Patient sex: M
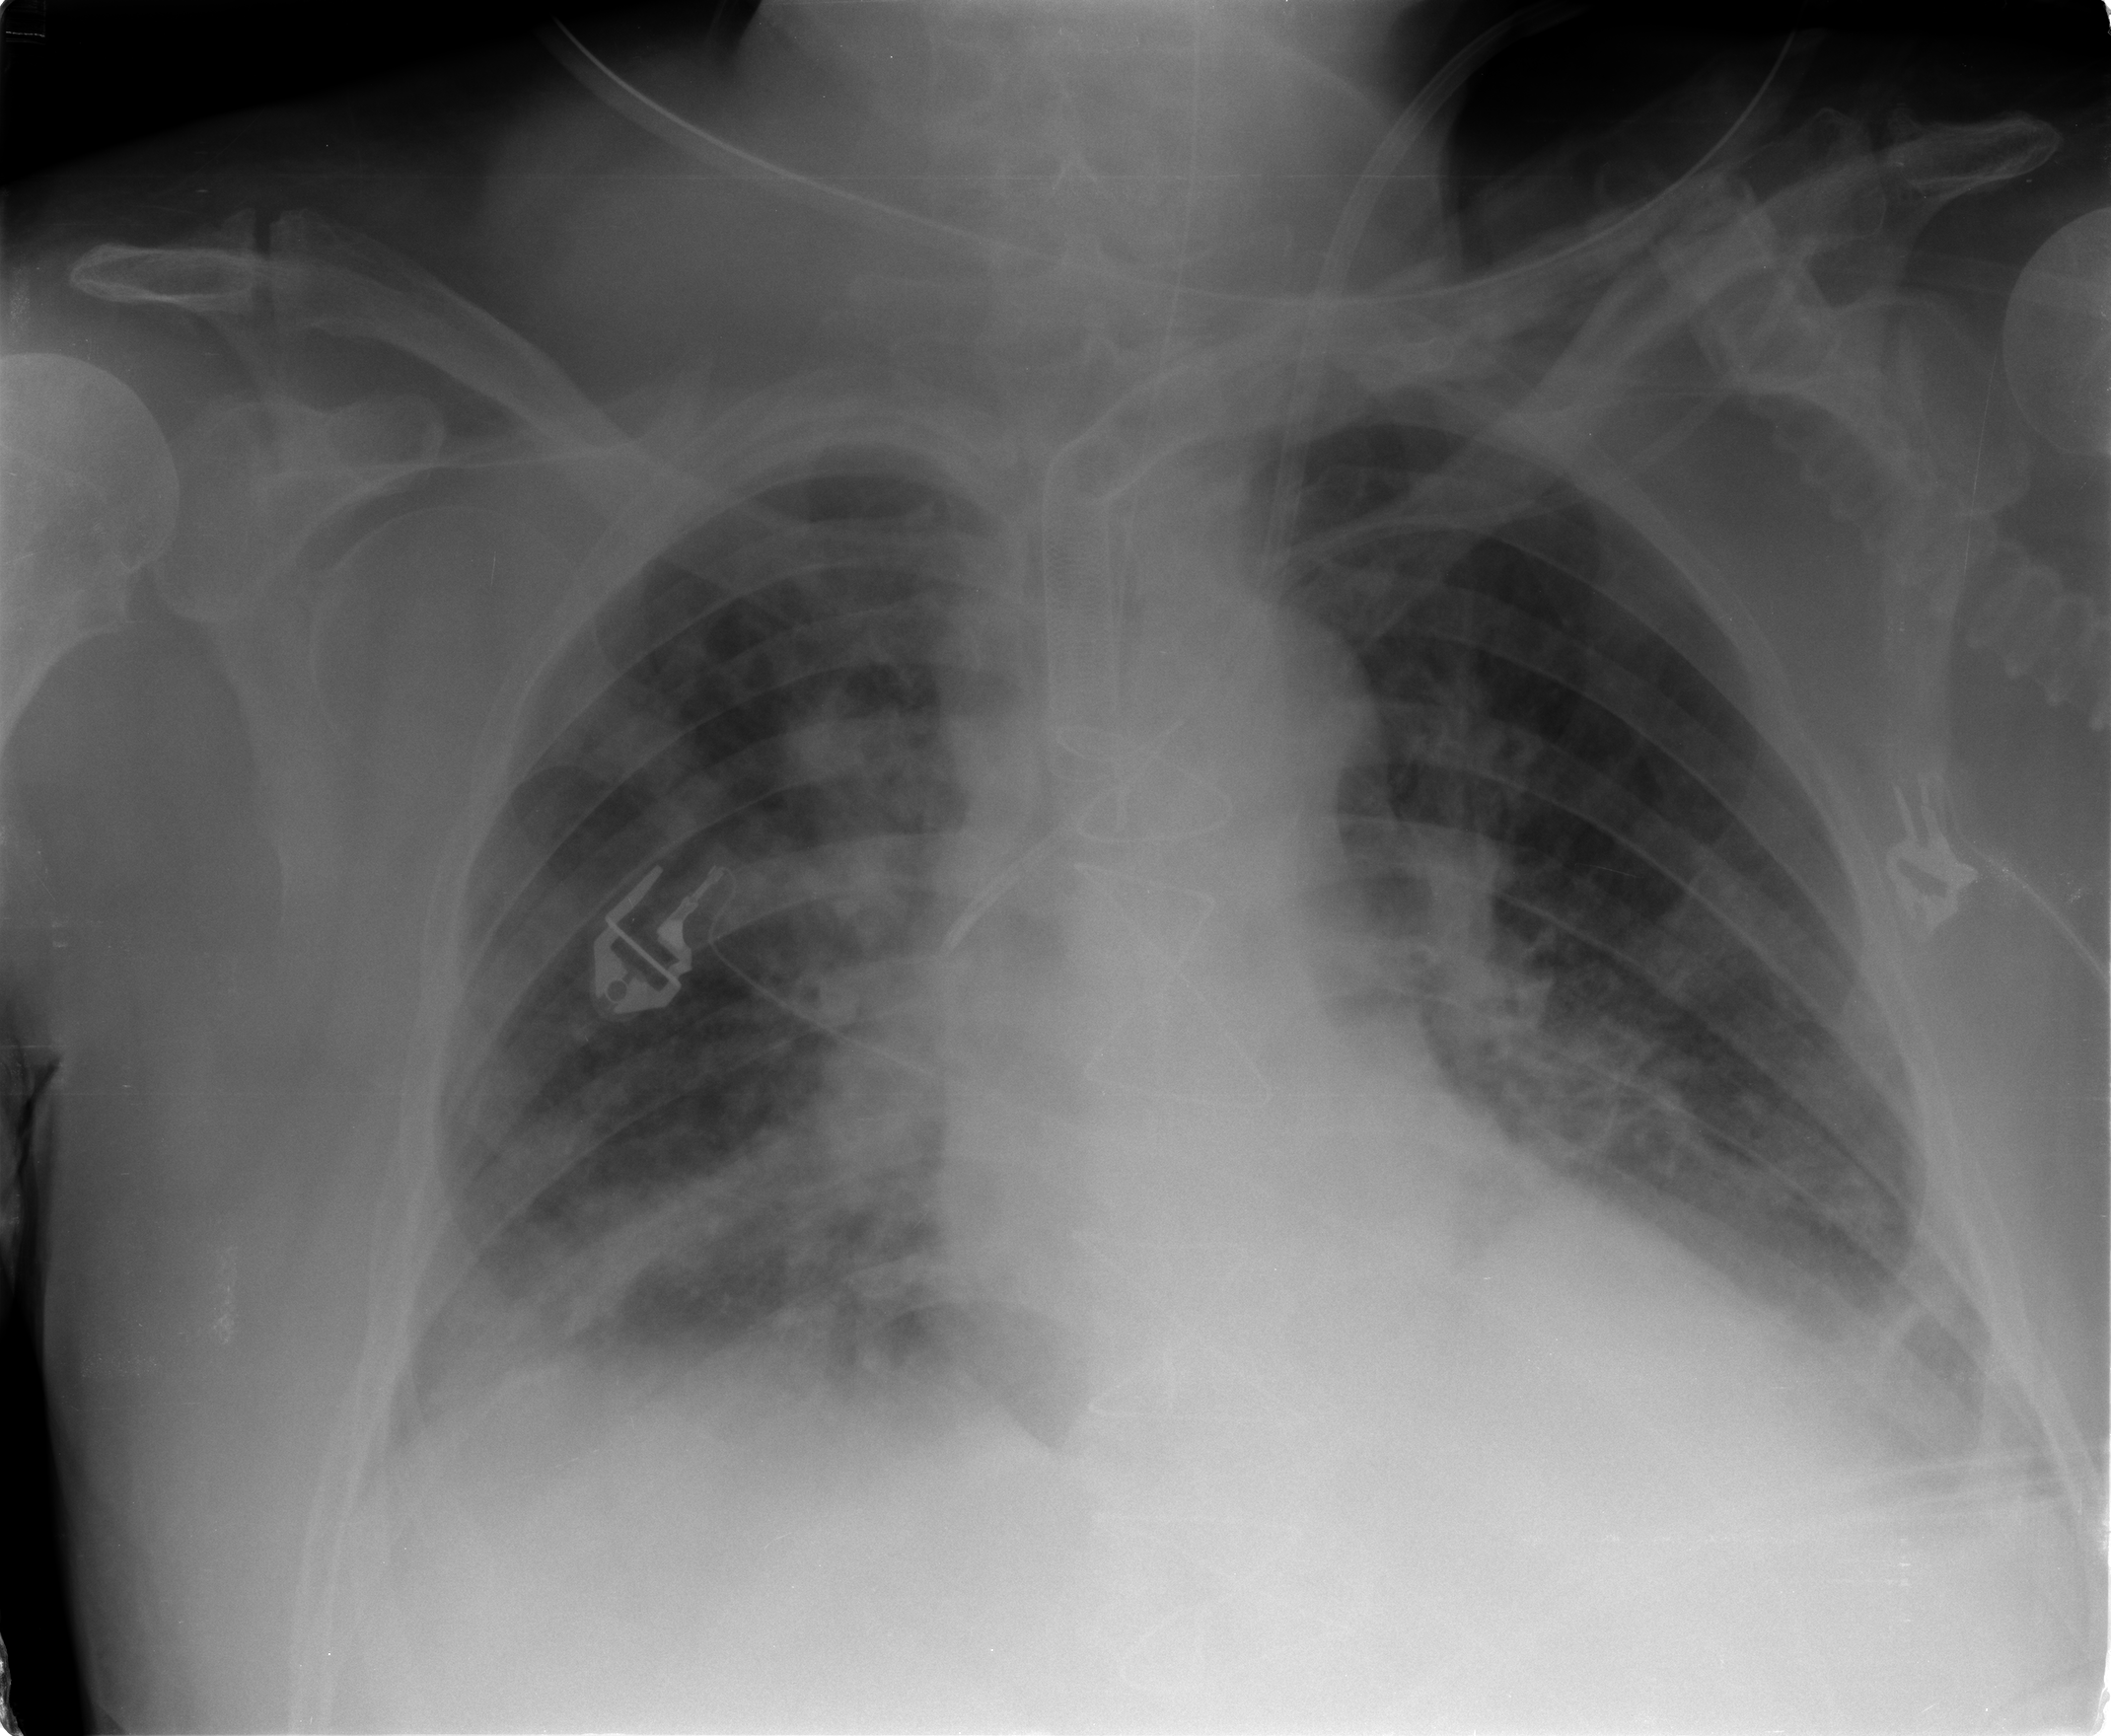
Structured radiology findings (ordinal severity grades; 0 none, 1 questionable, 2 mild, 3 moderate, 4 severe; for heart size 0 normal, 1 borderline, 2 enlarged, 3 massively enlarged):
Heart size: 1
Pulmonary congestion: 2
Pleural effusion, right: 2
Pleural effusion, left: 2
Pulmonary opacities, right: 3
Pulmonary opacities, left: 2
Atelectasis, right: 3
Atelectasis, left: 2